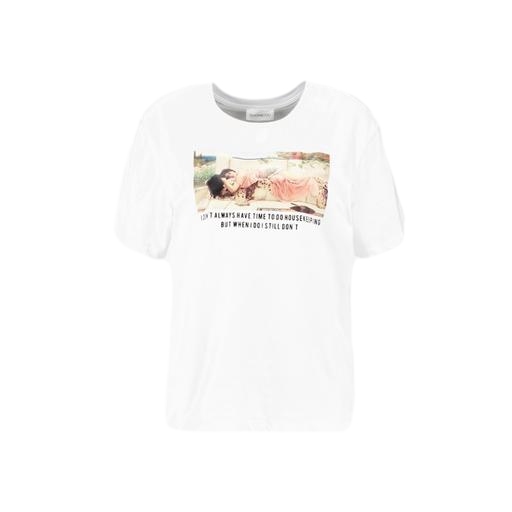
graphic t-shirt, graphic tee, graphic tee shirt, white background